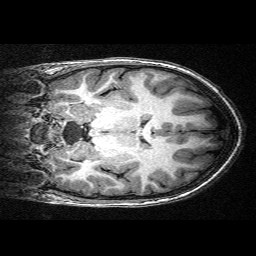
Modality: T1w
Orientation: coronal
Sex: male
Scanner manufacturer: siemens
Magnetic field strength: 3 T
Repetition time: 2.3 s
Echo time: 0.00336 s